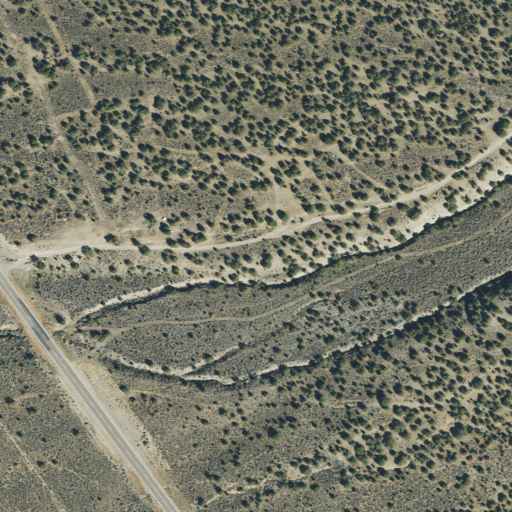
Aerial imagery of valley in Utah named Silverado Canyon containing shrub, evergreen forest, medium intensity development, open development, and low intensity development